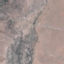
Land use / land cover: HerbaceousVegetation